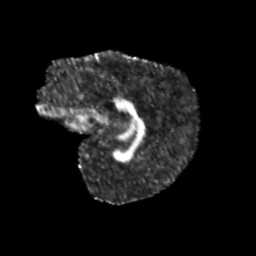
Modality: FA
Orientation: sagittal
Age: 9
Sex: female
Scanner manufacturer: siemens
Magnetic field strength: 3 T
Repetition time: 3.8 s
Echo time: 0.07 s